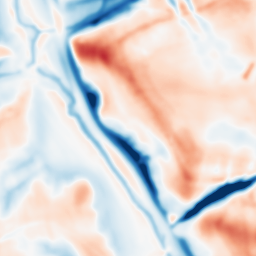
Category: multiscale
Decomposition family: dog_multiscale
Decomposition parameters: sigma_ratio: 1.6
n_scales: 4
base_sigma: 2
Upsampling method: sinc_hamming
Upsampling parameters: scale: 4
kernel_size: 16
Upsampling scale: 4